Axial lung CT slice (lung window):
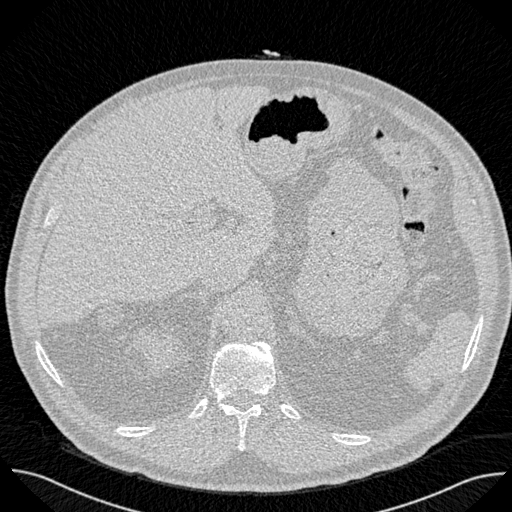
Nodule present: no